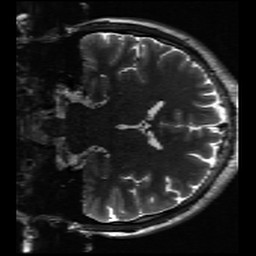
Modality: inplaneT2
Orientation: coronal